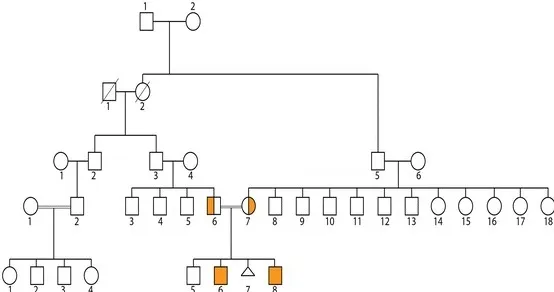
Pedigree of the proband. The proband (V.8) has 2 brothers, V.5 (normal) and V.6 (affected) from the same consanguineous parents (IV.6 an IV.7).
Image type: pathology (fish)